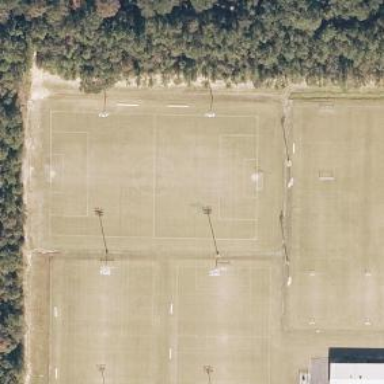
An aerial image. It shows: Soccer pitch designated for leisure and sports activities.